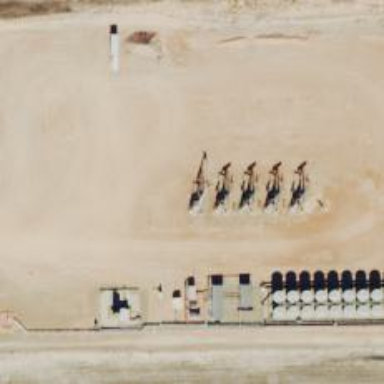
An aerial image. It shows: Petroleum well that is man-made.